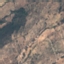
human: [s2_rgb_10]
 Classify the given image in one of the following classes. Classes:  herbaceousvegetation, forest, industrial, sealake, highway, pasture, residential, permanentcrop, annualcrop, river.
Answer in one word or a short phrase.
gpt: PermanentCrop